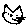
Label: cat